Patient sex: M
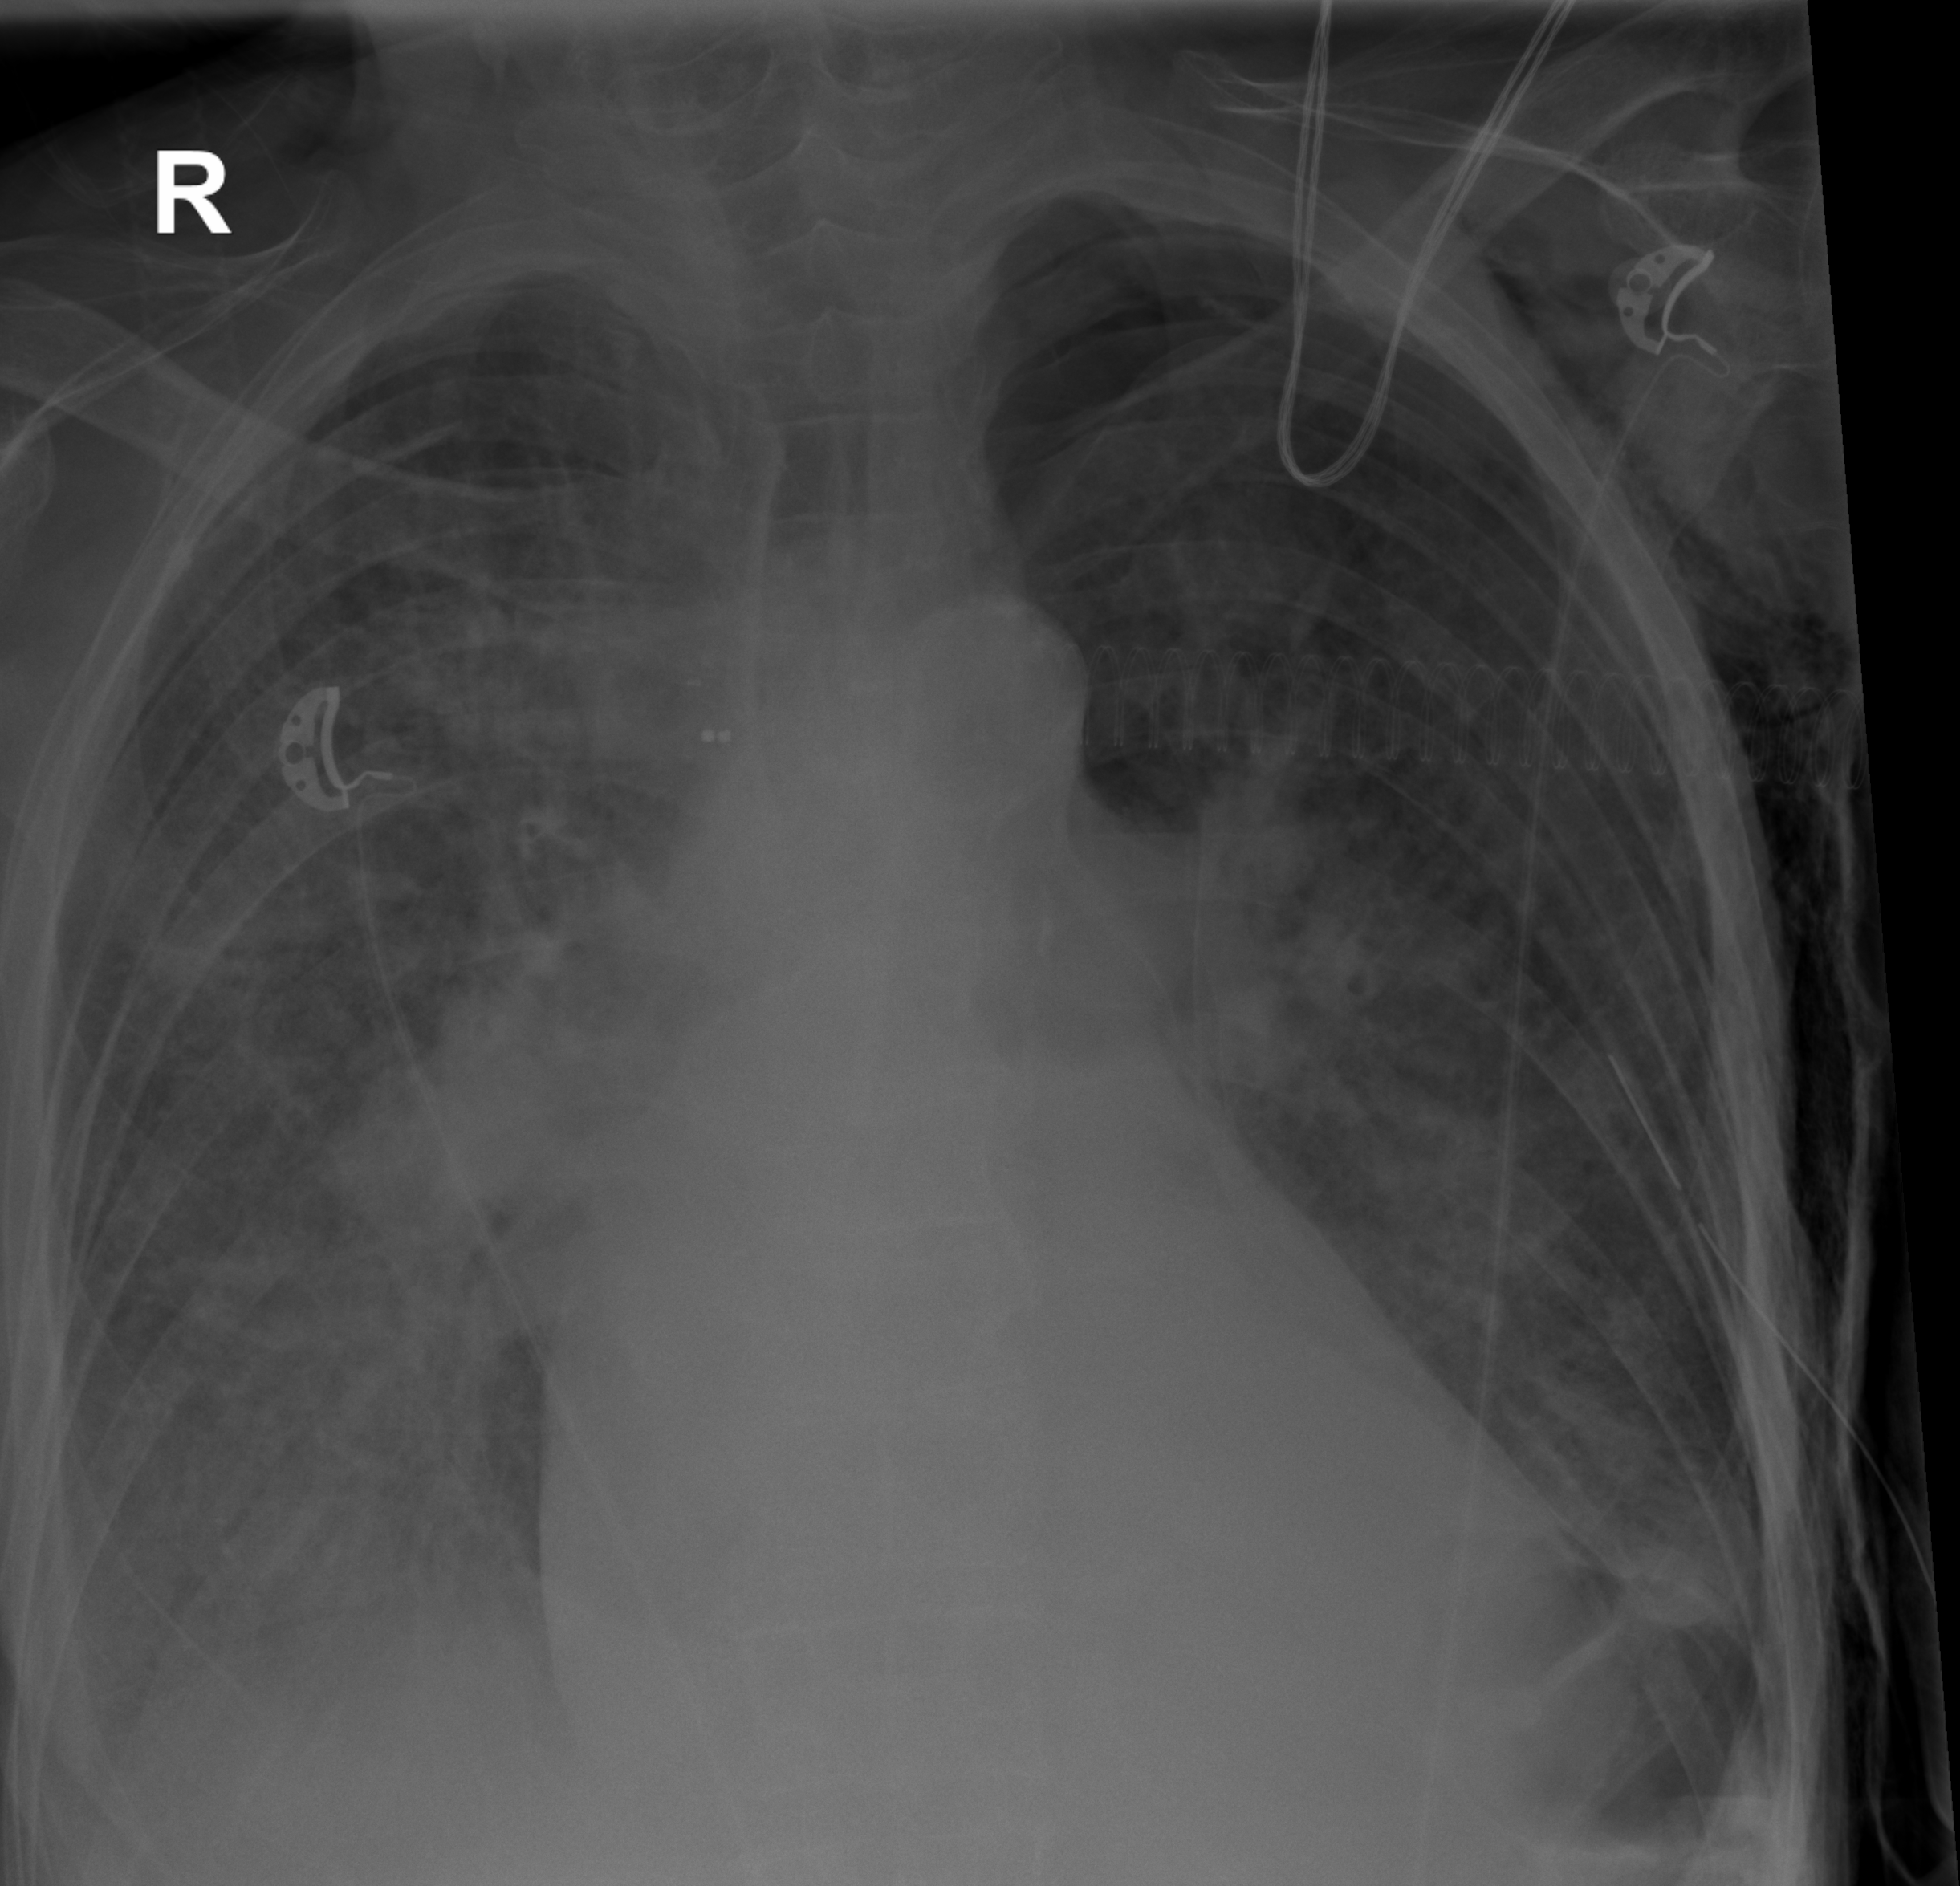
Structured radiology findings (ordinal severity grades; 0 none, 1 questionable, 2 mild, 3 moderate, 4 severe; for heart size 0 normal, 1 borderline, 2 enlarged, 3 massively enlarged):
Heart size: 1
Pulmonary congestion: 3
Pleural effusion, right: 3
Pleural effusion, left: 2
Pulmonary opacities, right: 3
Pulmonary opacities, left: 2
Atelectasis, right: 3
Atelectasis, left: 2